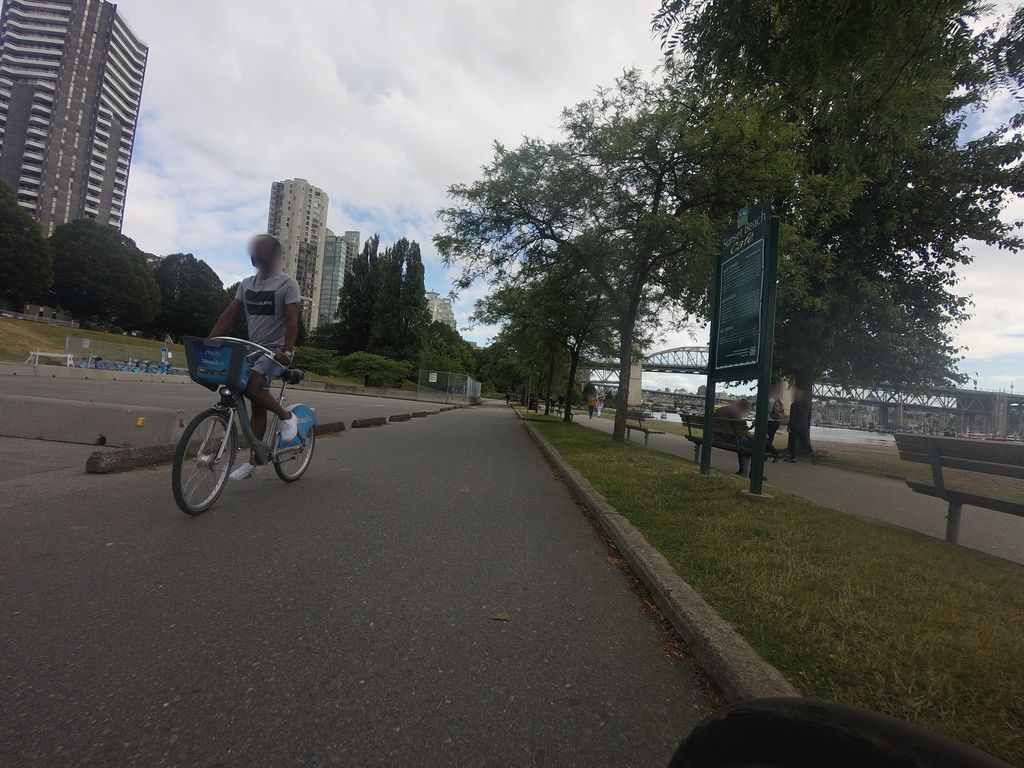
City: vancouver